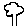
Label: tree